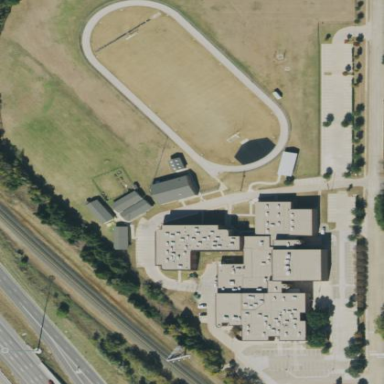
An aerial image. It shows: School building.